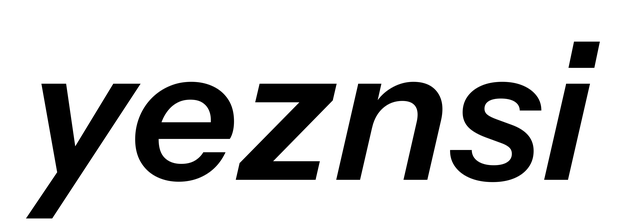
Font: InstrumentSans-Italic_SemiBold_Italic